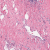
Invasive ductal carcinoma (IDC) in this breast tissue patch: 0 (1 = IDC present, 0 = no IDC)